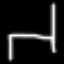
Label: chair